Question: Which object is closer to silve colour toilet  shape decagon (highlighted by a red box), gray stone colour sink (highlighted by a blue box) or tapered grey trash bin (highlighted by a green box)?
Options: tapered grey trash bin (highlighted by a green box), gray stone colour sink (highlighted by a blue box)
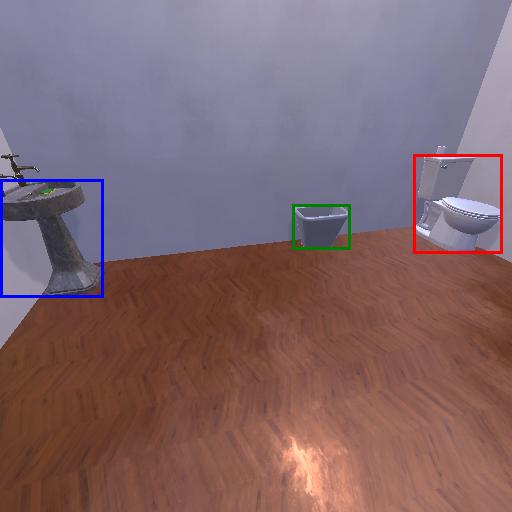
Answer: tapered grey trash bin (highlighted by a green box)